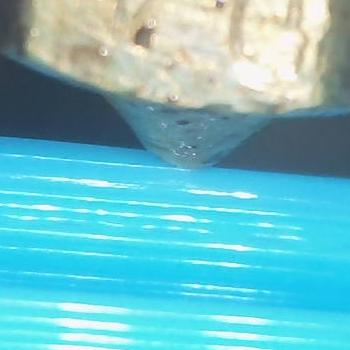
Flow rate: 283%